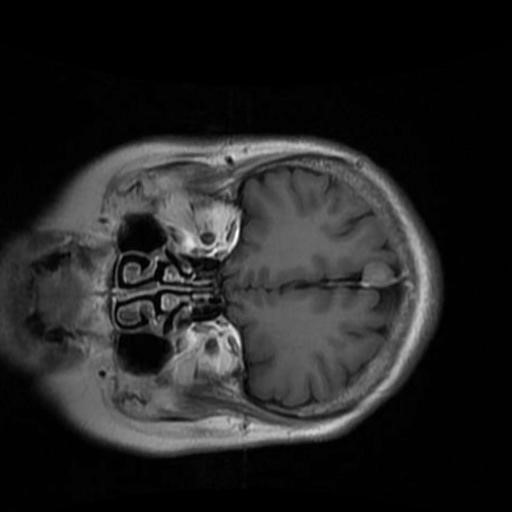
Label: brain_menin